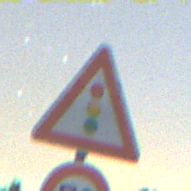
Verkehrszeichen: Lichtzeichenanlage
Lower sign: Geschwindigkeit70
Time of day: Night
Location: Outdoor (Nature)
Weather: Clear
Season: NotSpecified
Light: Natural